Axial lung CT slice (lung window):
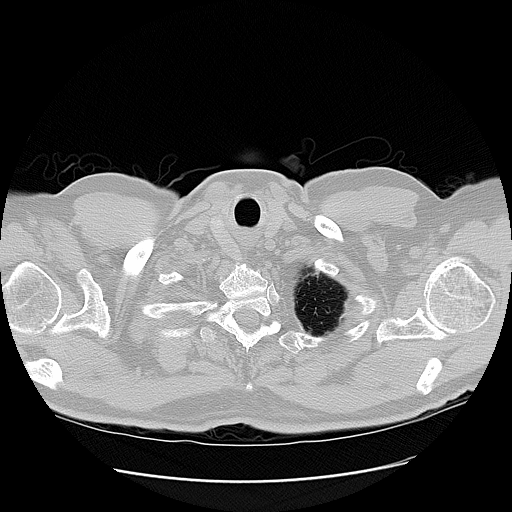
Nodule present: no